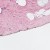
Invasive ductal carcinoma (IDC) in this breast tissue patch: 0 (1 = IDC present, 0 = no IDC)